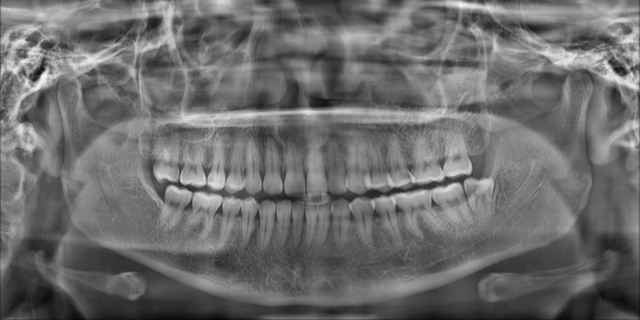
adult